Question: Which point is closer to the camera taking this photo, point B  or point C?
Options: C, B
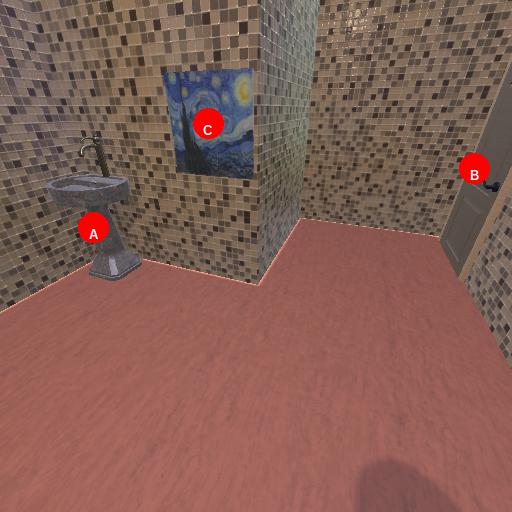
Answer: C